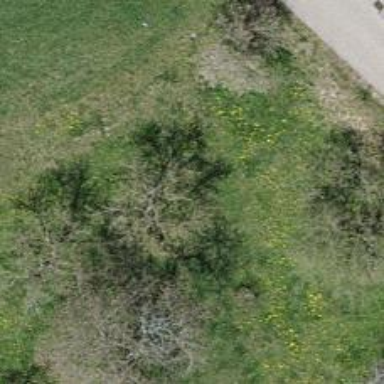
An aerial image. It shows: Beautiful tree in nature.